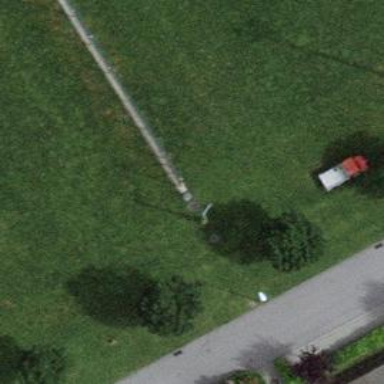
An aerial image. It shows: Metal fence.